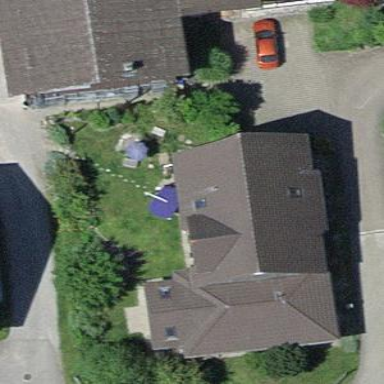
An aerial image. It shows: Simple and straightforward house.